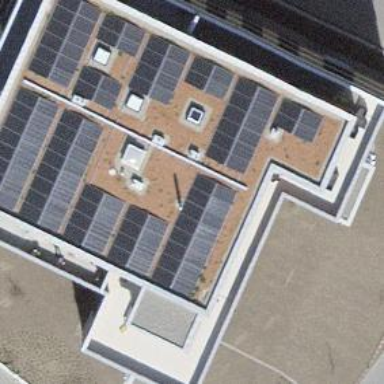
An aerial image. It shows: Solar photovoltaic panel generator.